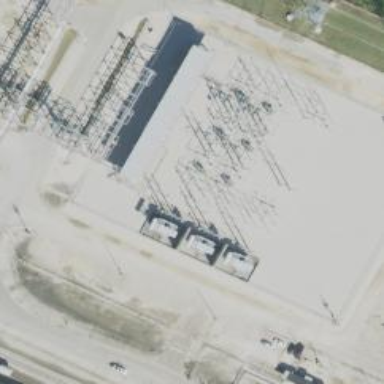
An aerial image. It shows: Switch for power supply.